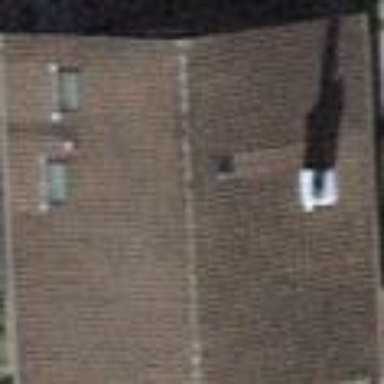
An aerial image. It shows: Detached building with gabled tile roof.